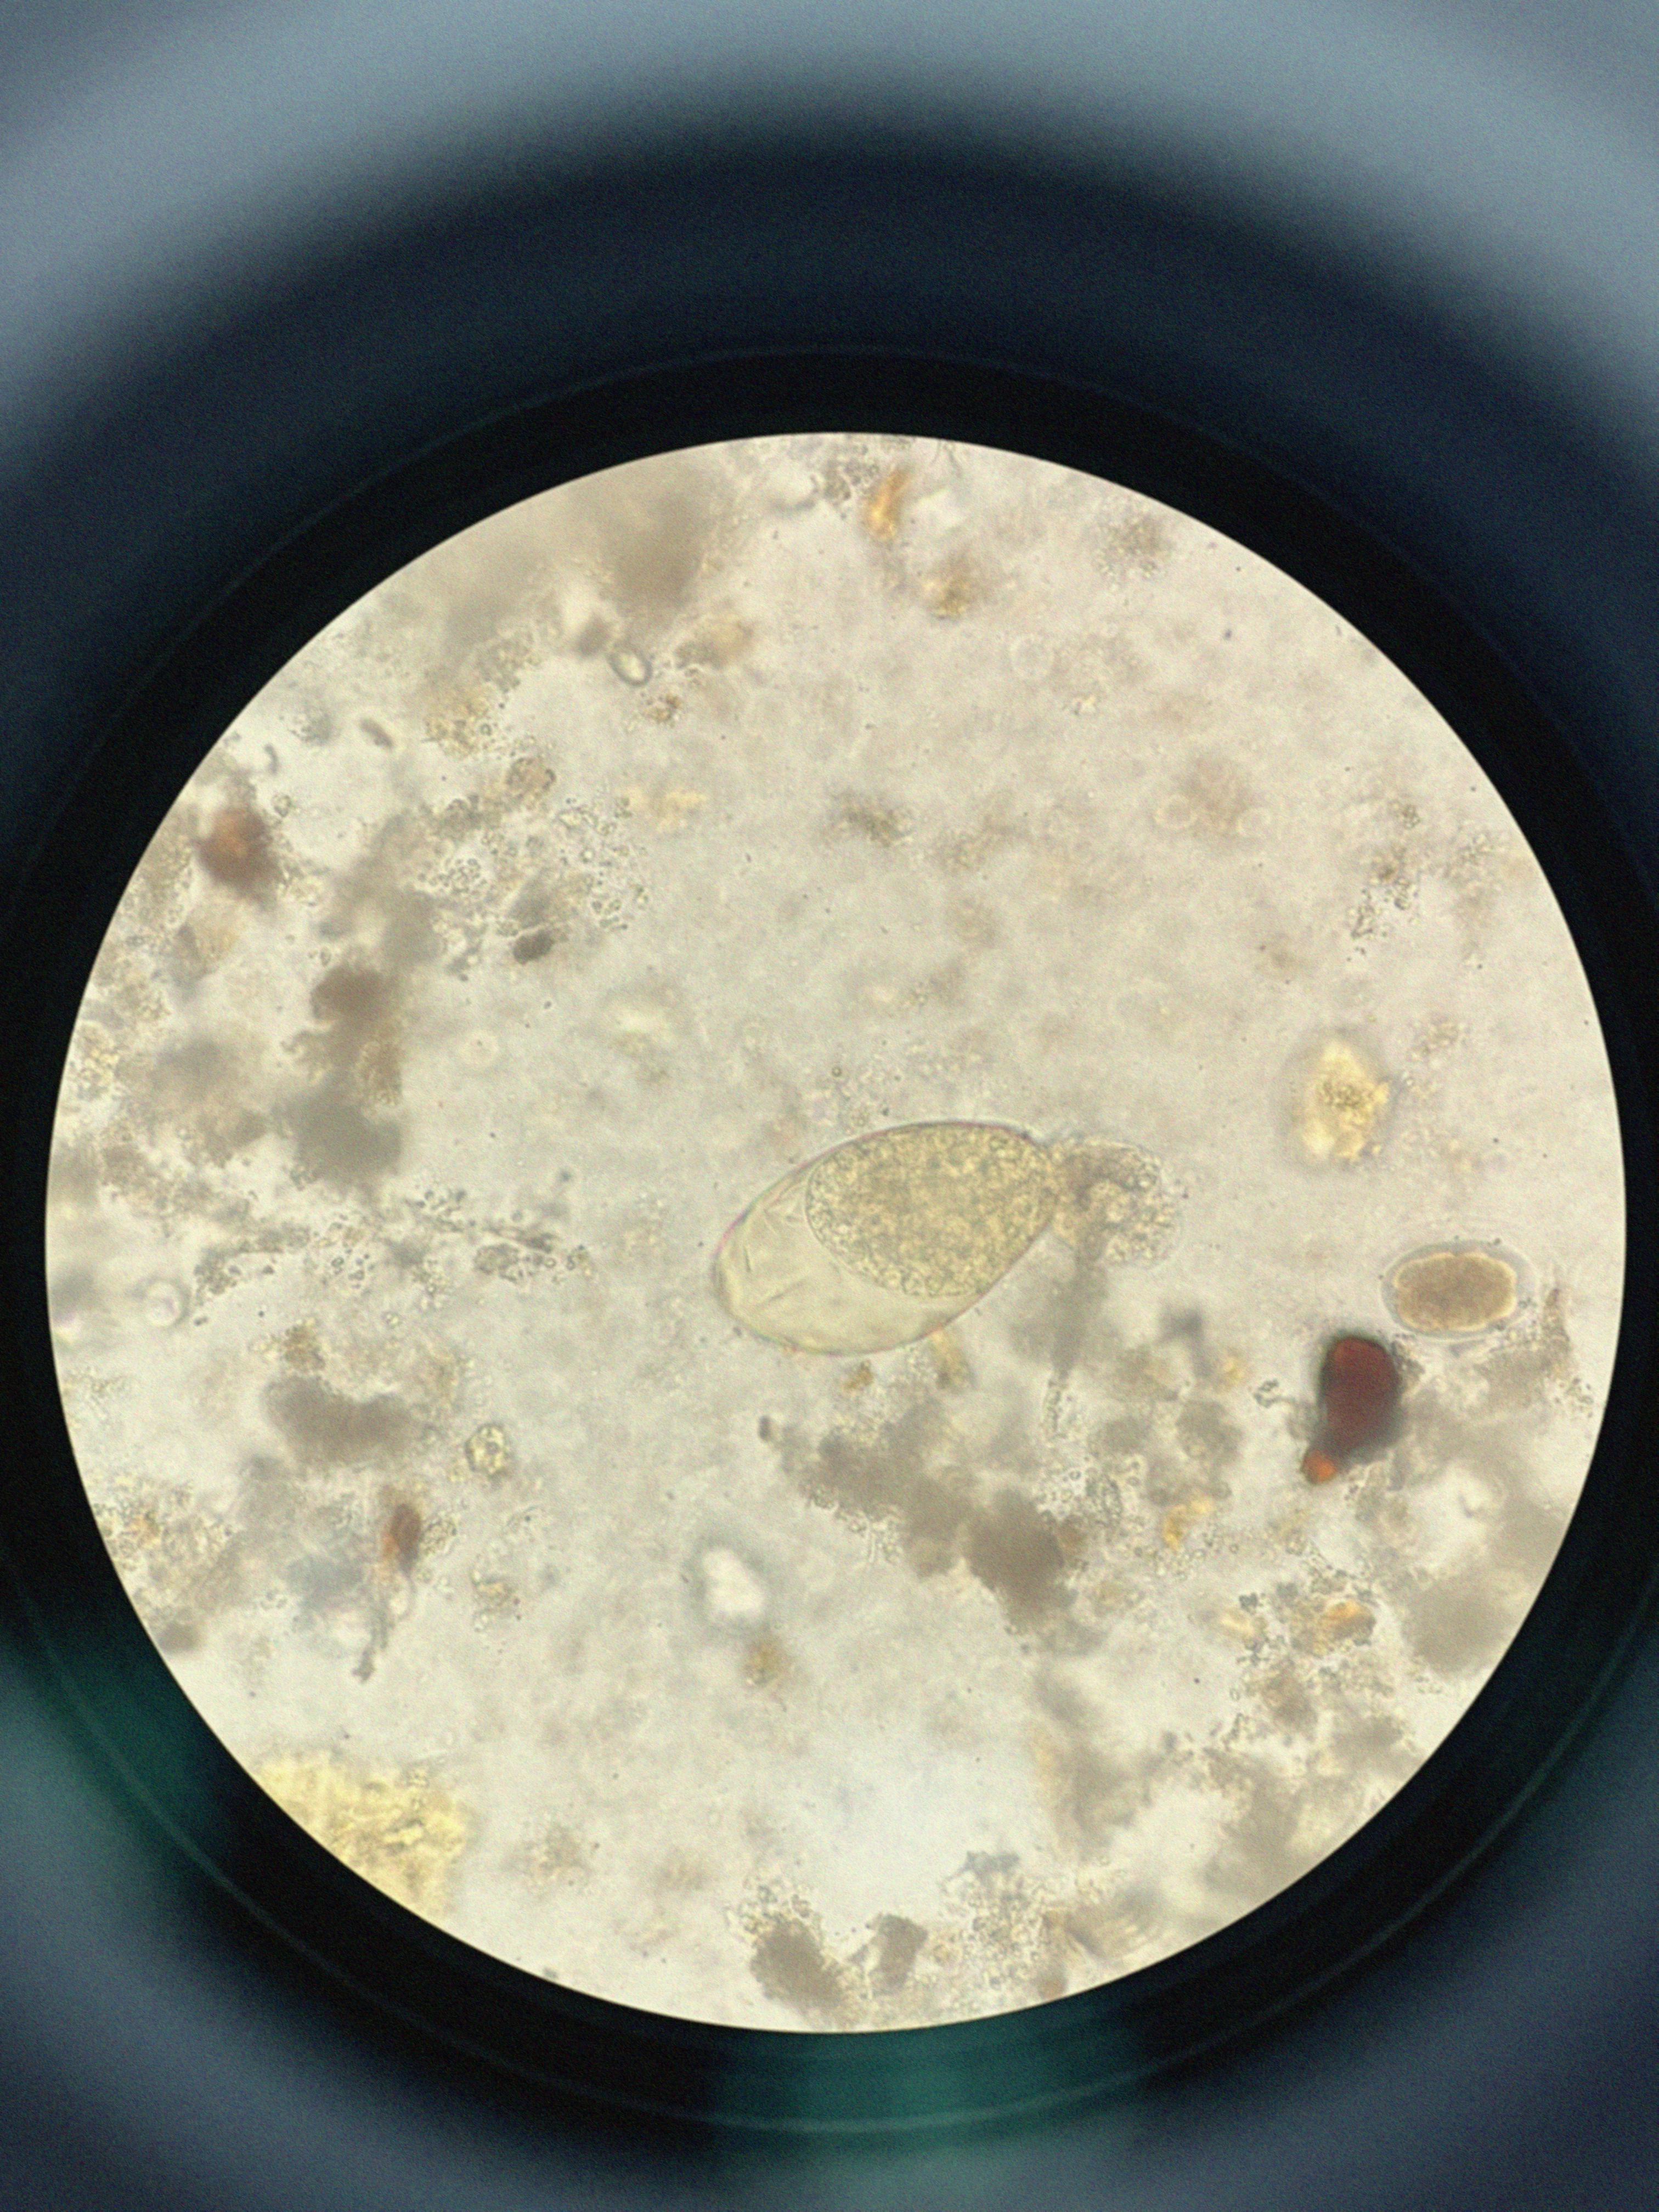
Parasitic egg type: Fasciolopsis buski